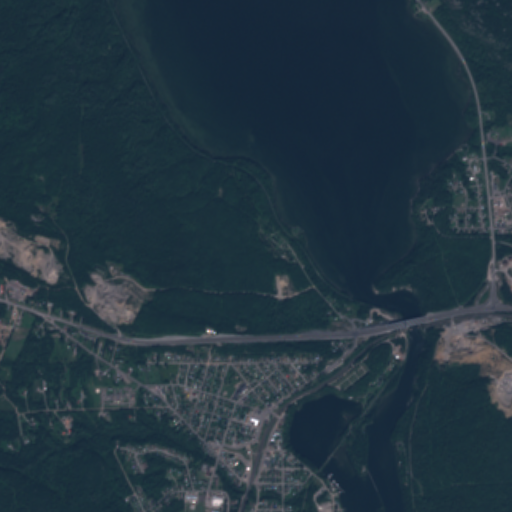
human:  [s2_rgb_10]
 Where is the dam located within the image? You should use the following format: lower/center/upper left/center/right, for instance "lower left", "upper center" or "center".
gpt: The dam is located in the lower right of the image.
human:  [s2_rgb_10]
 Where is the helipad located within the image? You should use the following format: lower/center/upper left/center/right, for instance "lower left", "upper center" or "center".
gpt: The helipad is located in the lower left of the image.
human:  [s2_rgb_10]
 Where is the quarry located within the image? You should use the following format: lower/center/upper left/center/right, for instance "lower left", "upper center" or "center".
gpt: The quarry is located in the lower right of the image.
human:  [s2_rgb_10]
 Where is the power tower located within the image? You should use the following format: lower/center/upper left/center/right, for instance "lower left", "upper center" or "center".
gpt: There is no power tower in the image.